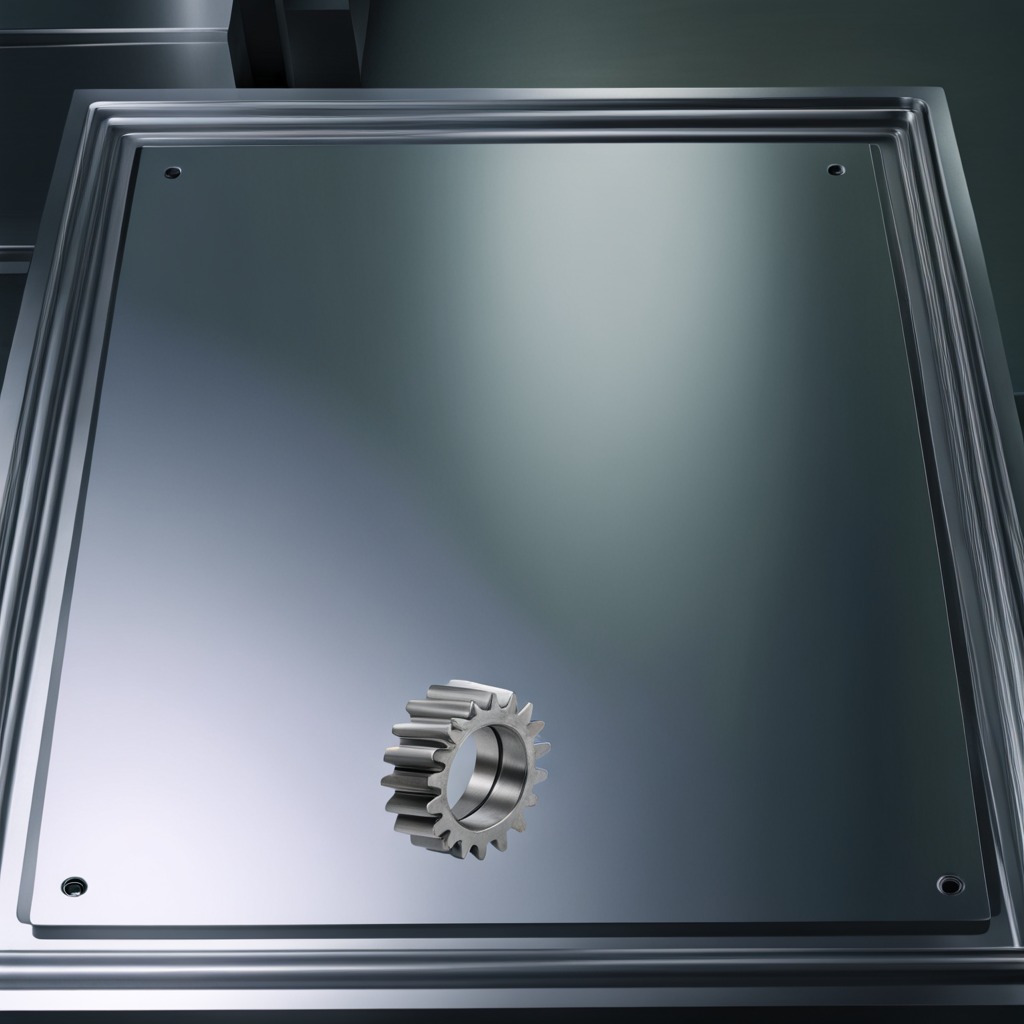
A steel gear with teeth is lying on the metal table in a machine shop under fluorescent lights.